Question: All -
I have currently have a POC WPF project which works end to end. The application simulates real-time market data being published through a library (Publisher) and my WPF client is Subscriber (has the handler method). It uses Custom Events to publish data.
Question I have is this:
1) I want to implement Producer Consumer - so my handler doesn't pull the data into Observable Collection directly.
2) I precisely know how to implement Producer/Consumer C# snippets (<URL> but wanted to more understand how this will fit in my current architecture. Here is a diagram
3) Can anybody help me out with code approach, links etc.

MainWindowViewModel.cs
'''
public class MainWindow_VM : ViewModelBase
{
#region Properties
public myCommand SbmtCmd { get; set; }
public ObservableCollection<StockModel> stocks { get; set; }
#endregion
#region Fields
private readonly Dispatcher currentDispatcher;
#endregion
public MainWindow_VM()
{
SbmtCmd = new myCommand(mySbmtCmdExecute, myCanSbmtCmdExecute);
currentDispatcher = Dispatcher.CurrentDispatcher;
stocks = new ObservableCollection<StockModel>();
}
private void mySbmtCmdExecute(object parameter)
{
MarketDataProvider p = new MarketDataProvider();
p.OnMarketData += new EventHandler<MarketDataEventArgs>(handlermethod);
p.GenerateMarketData();
}
private bool myCanSbmtCmdExecute(object parameter)
{
return true;
}
// Subscriber method which will be called when the publisher raises an event
private void handlermethod(object sender, MarketDataEventArgs e)
{
foreach (Stock s in e.updatedstk)
{
StockModel sm = new StockModel();
sm.symbol = s.symbol;
sm.bidprice = s.bidprice;
sm.askprice = s.askprice;
sm.lastprice = s.lastprice;
currentDispatcher.Invoke(DispatcherPriority.Normal, (Action)delegate()
{
if (sm != null)
{
if (stocks.Any(x => x.symbol == sm.symbol))
{
var found = stocks.FirstOrDefault(x => x.symbol == sm.symbol);
int i = stocks.IndexOf(found);
stocks[i] = sm;
}
else
{
stocks.Add(sm);
}
}
});
}
}
}
'''
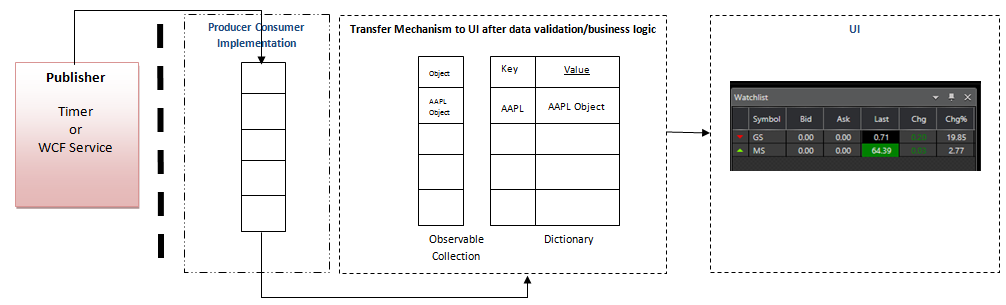
Answer: I have done some projects with market feeds and your chart looks fine conceptually. To avoid scalability issues, or to design proactively against scalability issues, you can consider making your producer/consumer box have multiple instances to accommodate multiple feeds and/or multiple instruments within the feed. If, for example, a given market becomes densely volatile, you don't want all the other instruments starved for data.
Also, some people like to switch feeds for a given instrument based upon arbitrary criteria, like getting YEN from London until the gold fix, and then switching to NYC, and then again switching to Tokyo.
The other thing I can mention is for the arrow going out of the producer/consumer box to pass POCO DTO's only. It adds to the value of your application and also makes isolation testing a lot easier.
Testing off live feeds (or even simulated feeds) is scant because they don't capture all the conditions that need to be tested before an app is deployable.
Finally I would mention that the producer/consumer pattern was implemented starting in .NET 4.0 with the System.Collections.Concurrent name space... <URL> I have been using these classes in production and they really cut through the need to test a home-grown design pattern.